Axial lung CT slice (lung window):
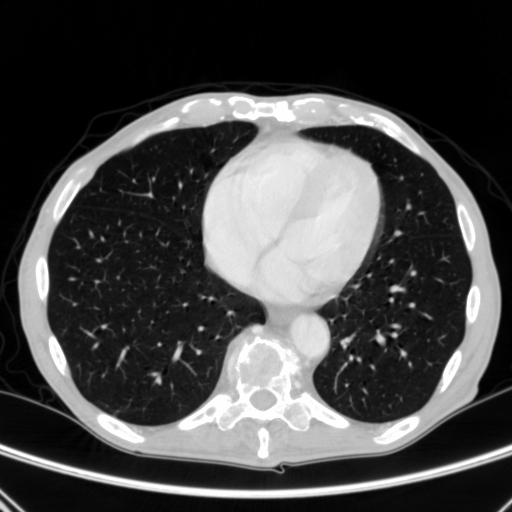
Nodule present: no